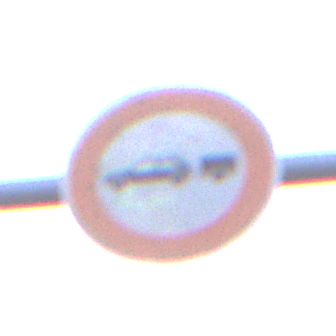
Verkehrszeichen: VerbotPersonenkraftwagenMitAnhaenger
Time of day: MorningAfternoon
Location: Outdoor (Urban)
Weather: PartlyCloudy
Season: NotSpecified
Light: Natural